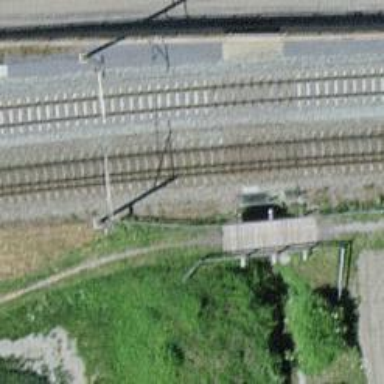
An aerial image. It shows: Path on bridge.